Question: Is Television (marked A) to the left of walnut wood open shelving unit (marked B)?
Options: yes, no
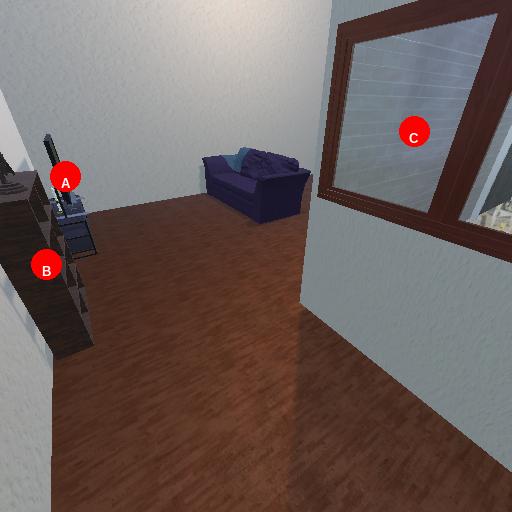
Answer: yes